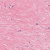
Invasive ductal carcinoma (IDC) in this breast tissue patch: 0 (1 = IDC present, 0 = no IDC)